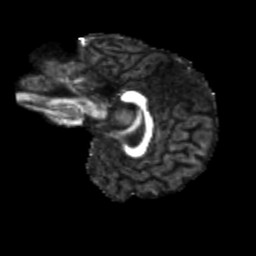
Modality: FA
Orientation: sagittal
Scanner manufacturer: siemens
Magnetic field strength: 3 T
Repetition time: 4 s
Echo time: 0.0594 s